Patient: sex M, age 34
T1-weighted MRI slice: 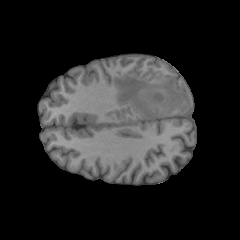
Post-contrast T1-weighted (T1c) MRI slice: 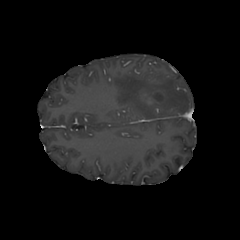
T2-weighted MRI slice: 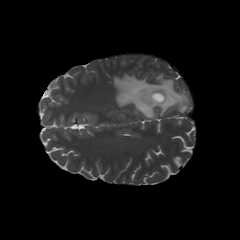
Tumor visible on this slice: yes
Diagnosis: Astrocytoma, IDH-mutant
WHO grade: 3